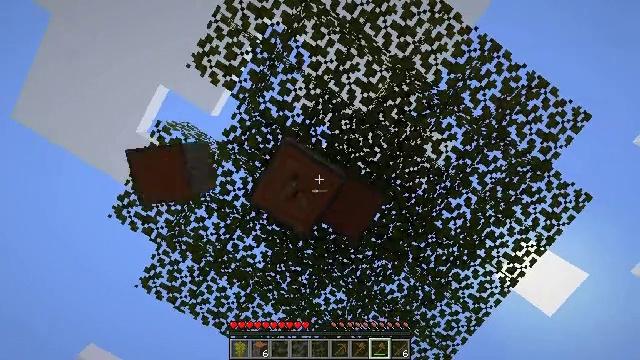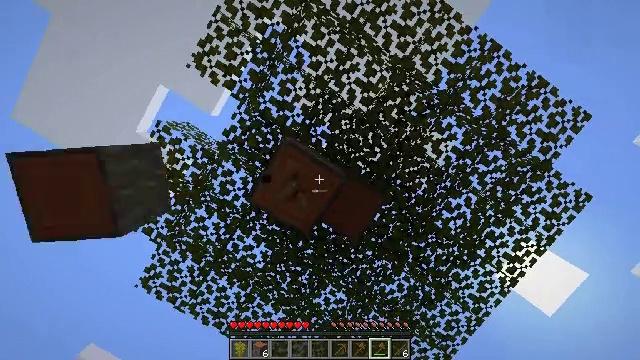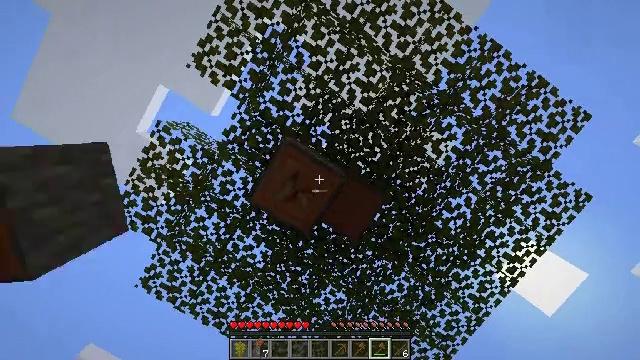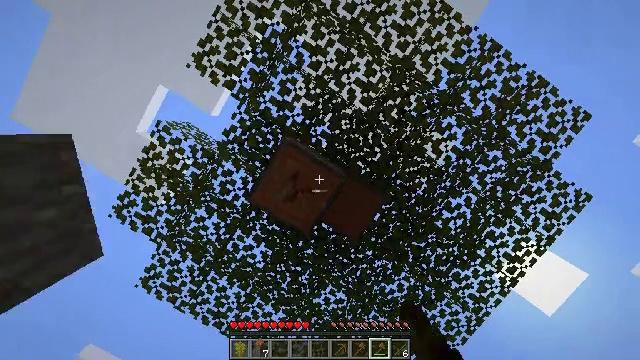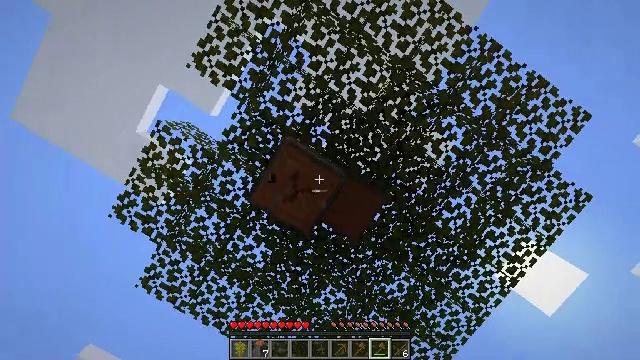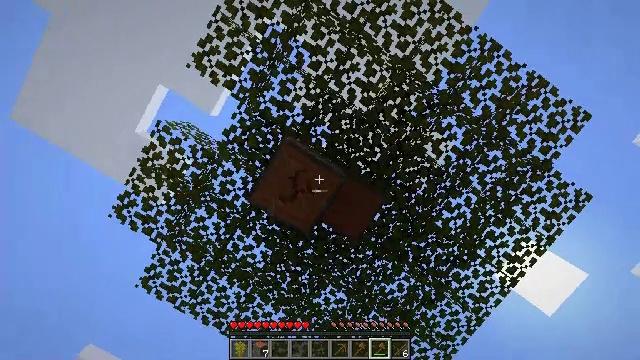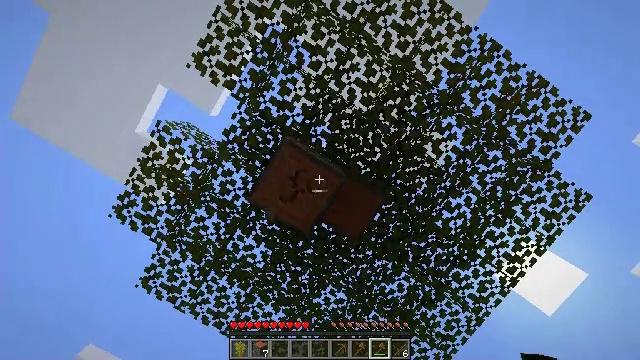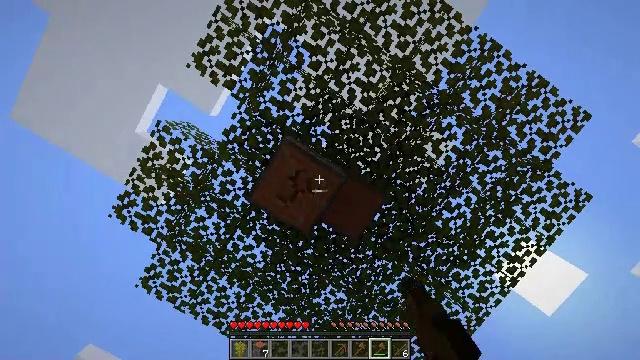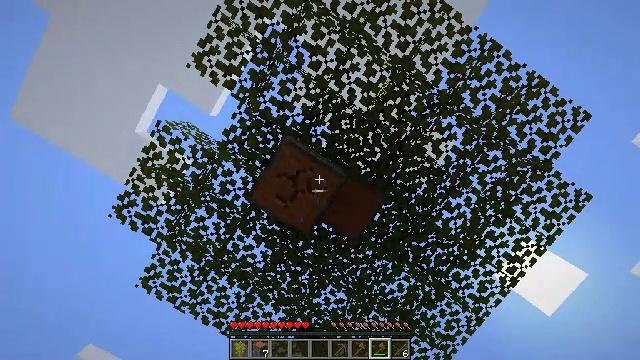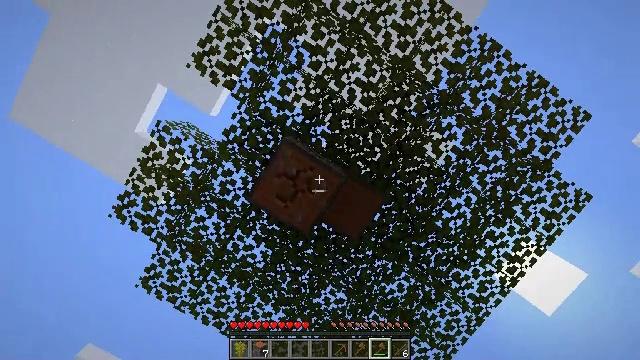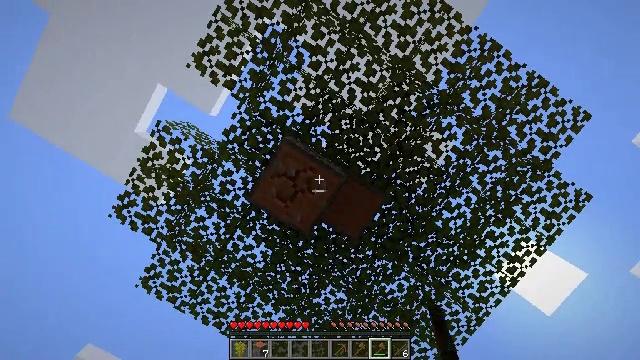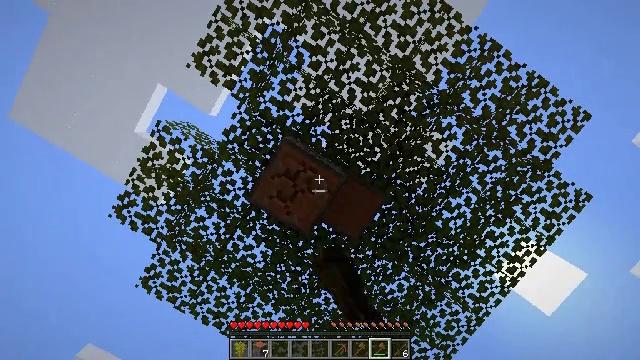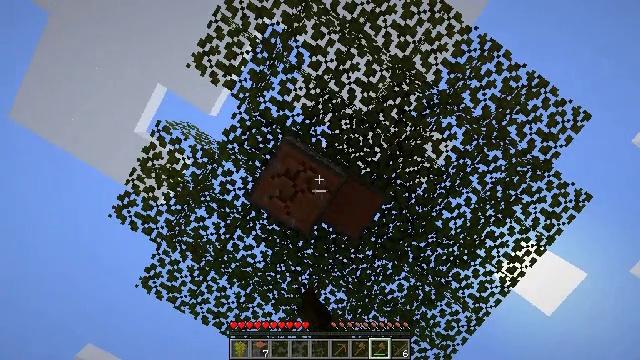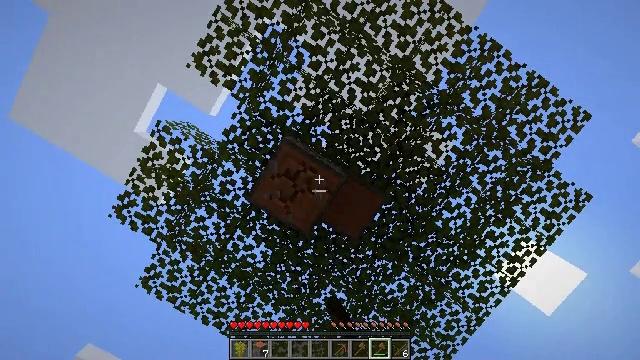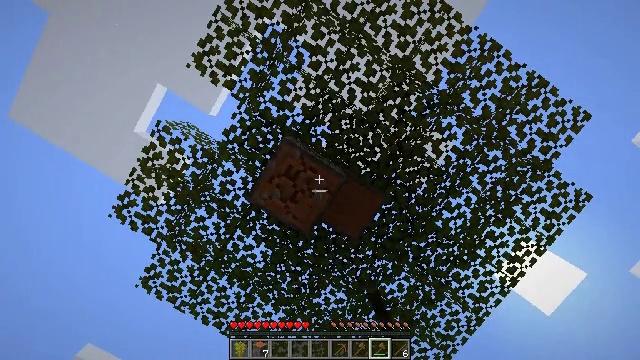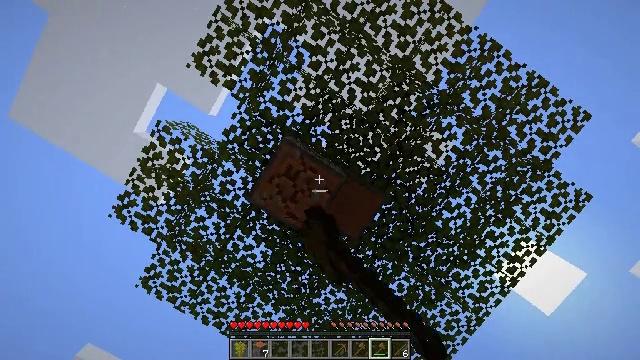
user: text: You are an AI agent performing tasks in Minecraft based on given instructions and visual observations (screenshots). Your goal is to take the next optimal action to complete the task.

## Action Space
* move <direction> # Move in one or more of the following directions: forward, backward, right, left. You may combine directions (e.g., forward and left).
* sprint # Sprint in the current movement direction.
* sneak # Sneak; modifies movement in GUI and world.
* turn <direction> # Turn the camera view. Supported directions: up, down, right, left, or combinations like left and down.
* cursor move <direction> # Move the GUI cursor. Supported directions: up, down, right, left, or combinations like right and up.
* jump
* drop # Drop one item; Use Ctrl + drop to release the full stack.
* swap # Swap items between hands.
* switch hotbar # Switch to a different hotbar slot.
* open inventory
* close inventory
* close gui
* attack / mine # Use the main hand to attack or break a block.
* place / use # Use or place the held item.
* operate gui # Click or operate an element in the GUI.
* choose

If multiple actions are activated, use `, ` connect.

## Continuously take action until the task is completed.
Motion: motion action
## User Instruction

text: Harvest the acacia log from the forest.
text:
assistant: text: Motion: attack / mine
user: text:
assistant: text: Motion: attack / mine
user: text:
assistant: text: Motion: attack / mine
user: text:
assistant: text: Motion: attack / mine
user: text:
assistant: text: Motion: attack / mine
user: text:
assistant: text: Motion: attack / mine
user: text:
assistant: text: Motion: attack / mine
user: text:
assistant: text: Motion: attack / mine
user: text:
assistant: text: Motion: attack / mine
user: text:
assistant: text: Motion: attack / mine
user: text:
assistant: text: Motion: attack / mine
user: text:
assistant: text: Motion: attack / mine
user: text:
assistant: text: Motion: attack / mine
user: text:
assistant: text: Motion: attack / mine
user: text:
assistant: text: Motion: attack / mine
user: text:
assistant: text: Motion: attack / mine
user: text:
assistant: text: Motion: attack / mine
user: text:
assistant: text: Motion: attack / mine
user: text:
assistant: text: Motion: attack / mine
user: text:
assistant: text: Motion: attack / mine
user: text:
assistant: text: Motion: attack / mine
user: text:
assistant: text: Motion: attack / mine
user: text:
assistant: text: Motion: attack / mine
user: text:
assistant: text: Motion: attack / mine
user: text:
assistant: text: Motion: attack / mine
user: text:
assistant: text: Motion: attack / mine
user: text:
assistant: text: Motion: attack / mine
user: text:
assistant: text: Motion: attack / mine
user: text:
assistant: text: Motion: attack / mine